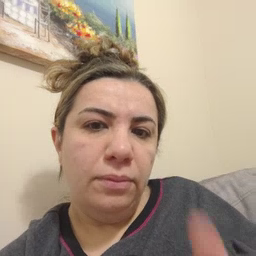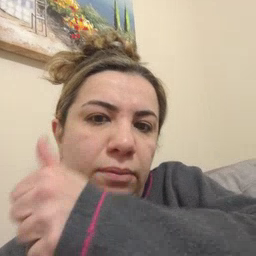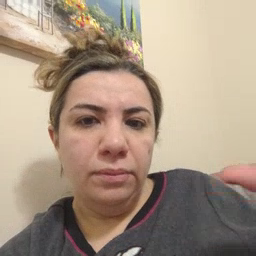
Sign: any